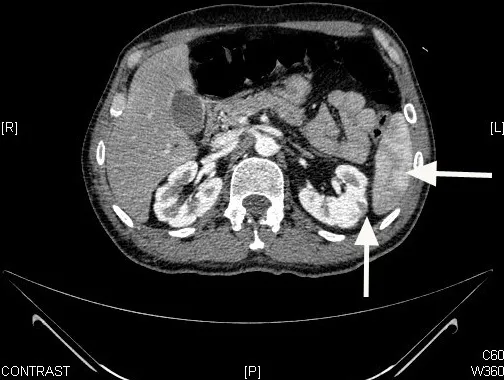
Axial CT scan showing infarcts in the spleen (right arrow) and the left kidney (left arrow).
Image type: radiology (ct)